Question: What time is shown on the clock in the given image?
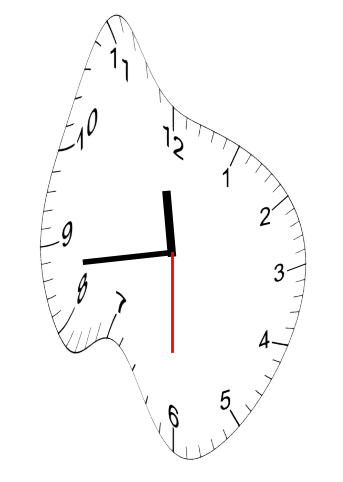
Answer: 11:43:30